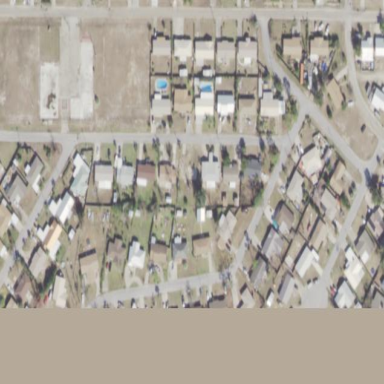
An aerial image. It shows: This residential area consists of single-family homes.